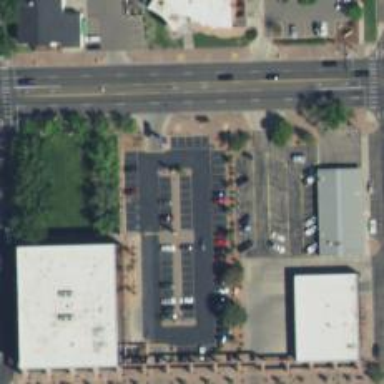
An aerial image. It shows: Parking space.